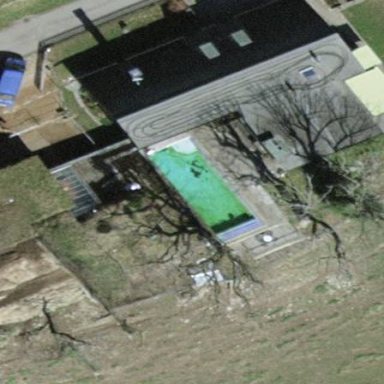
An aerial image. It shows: Swimming pool located in leisure land.